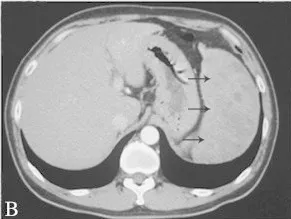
Contrast-enhanced CT scan shows heterogeneous enhancement of the giant cystic lesion. The arterial phase of CT.
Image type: radiology (ct)